Interaction volume radius: 10 \u00c5
Interaction volume height: 45 \u00c5
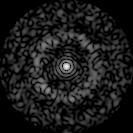
Disorder parameter: 0.8216